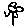
Label: flower